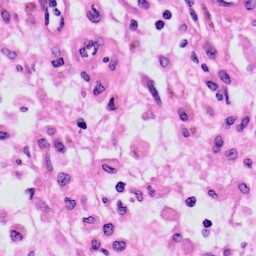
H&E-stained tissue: Skin